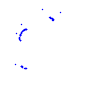
Particle: proton